Question: I need about 200 buttons that act as indicators with different colors and I have a list with true and false and wonder if there is a way to update them without having to write the names of the 200 buttons.
Something like this:
'''
while (servoNumber != numberOfServos)
{
if (Convert.ToBoolean(ListServo1Inputs[0 + inputToLookFor]) == true)
{
indicatorS1Di1.BackColor = Color.LawnGreen;
}
else
{
indicatorS1Di1.BackColor = Color.DarkGray;
}
}
'''
But also that the 'indicatorS1Di1.BackColor' counts up to S2 the next row in the loop. Something like: 'indicatorS[increment number here]Di1.BackColor'
Maybe this would be a simple solution:
'''
foreach (Control control in tabPage1.Controls.OfType<Button>())
{
MessageBox.Show(control.GetType().ToString());
if (control.Name first letters == "indicatorDi")
{
control.BackColor = Color.LawnGreen;
}
}
'''
---
Thank you very much Rand Random!
With some small modifications this is what it looks like now:

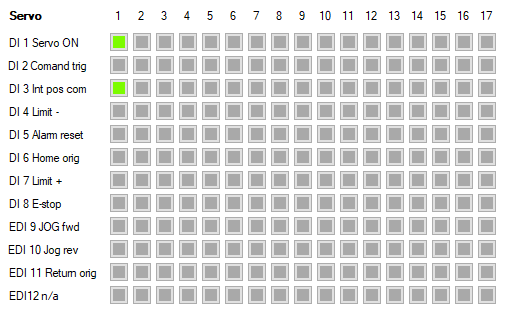
Answer: In your load event build a list of controls.
'''
_buttons = new List<Button>(); //this is a field and not a local variable in the load event
for (var i = 0; i < ListServo1Inputs.Count; i++)
{
_buttons.Add((Button)this.Controls.Find($"indicatorS{i}Di1", true).First());
}
'''
to update your color use the following:
'''
for (var i = 0; i < ListServo1Inputs.Count; i++)
{
//you can now use the same index for _controls and ListServo1Inputs - since you constructed a list of controls based on ListServo1Inputs in the loaded event
_buttons[i].BackColor = Convert.ToBoolean(ListServo1Inputs[i]) ? Color.LawnGreen : Color.DarkGray;
}
'''
Based on the comment you made.
I would create the buttons dynamically.
In your form you will need a button with a click event and a panel.
'''
public partial class Form1 : Form
{
//stores the booleans in a list
private readonly List<bool> _values = new List<bool>();
//I use a random to generate the booleans _random.Next(2) will produce either 0 or 1 and _random.Next(2) == 1 will give true on 1 and false on 0
private readonly Random _random = new Random();
public Form1()
{
InitializeComponent();
//fill the list
FillValues();
//iterate over the list
for (var index = 0; index < _values.Count; index++)
{
//create a button for each entry
var btn = new Button();
btn.Name = "Values" + index; //dont need the name, but you can fill it as you see fit
btn.Width = 70; //set the width as you desire
btn.Height = 20; //set the height as you desire
btn.Text = btn.Name; //set a text if you like to, I used the .Name
//some math to position the buttons, I here use a grid of 12 since you mentioned your naming scheme changes at 12 S1Di1 -> S1Di12 and than S2Di1 -> S2Di12
btn.Top = (index / 12) * (btn.Height + btn.Margin.Top);
btn.Left = (index % 12) * (btn.Width + btn.Margin.Left);
panel1.Controls.Add(btn); //add the button to a panel thats inside your form, only the buttons that get created here should be inside that panel nothing more
}
//update the colors of the button
UpdateColors();
}
private void FillValues()
{
//clear the values, before filling it
_values.Clear();
//you mentioned 200 buttons, so here is a for loop for 200 entries and fill the values with a bool
for (int i = 0; i < 200; i++)
_values.Add(_random.Next(2) == 1);
//of course you dont need to clear the list and re-add the items everytime this method gets called, you can check if (_values.Count == 0) and only than add the items and in else set the new values with _values[i] = newValue - its just the lazy way :)
}
private void UpdateColors()
{
//iterate over the list and set the panels Controls[index] to the color - the index will match with the list since you have created the buttons based on the list previously
for (int i = 0; i < _values.Count; i++)
panel1.Controls[i].BackColor = _values[i] ? Color.LawnGreen : Color.DarkGray;
}
private void button1_Click(object sender, EventArgs e)
{
//to have new bools in list fill the values
FillValues();
//update the colors
UpdateColors();
}
}
'''
With this you will end up with:

When you hit the button1: